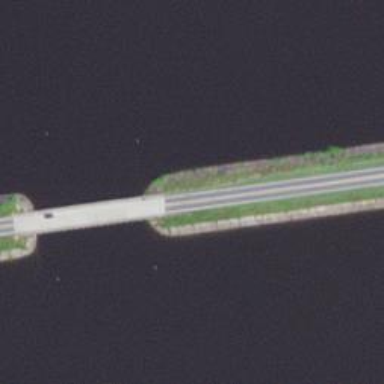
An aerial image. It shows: Tertiary road with bridge.